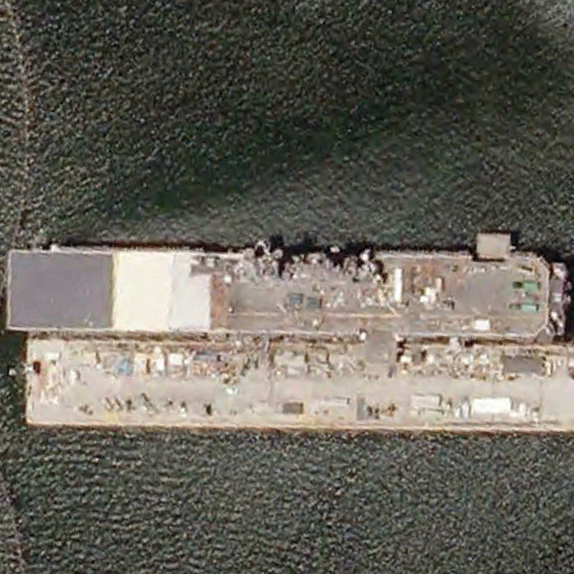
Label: assault